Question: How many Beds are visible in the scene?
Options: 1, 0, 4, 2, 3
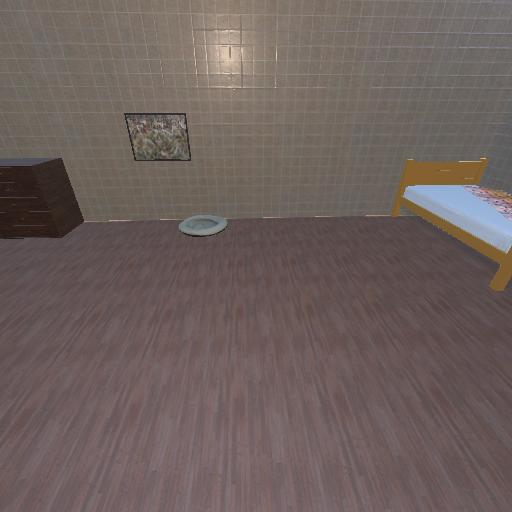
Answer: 1